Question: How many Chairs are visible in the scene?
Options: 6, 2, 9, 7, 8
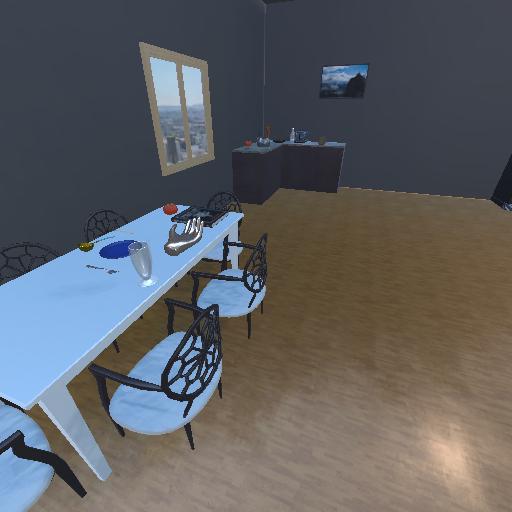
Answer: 6